Interaction volume radius: 10 \u00c5
Interaction volume height: 20 \u00c5
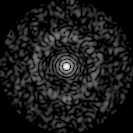
Disorder parameter: 0.8519